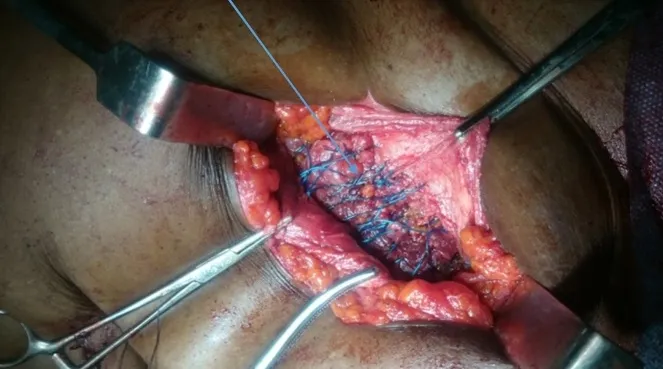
Nylon darn.
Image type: medical_photograph (other_medical_photograph)